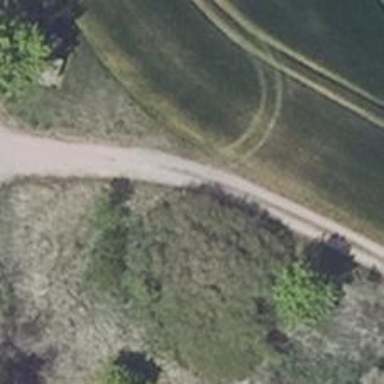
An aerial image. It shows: Sandy track road with grade4 tracktype.